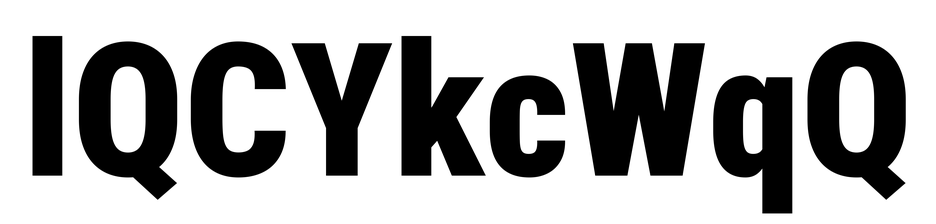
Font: Roboto_Condensed_Black